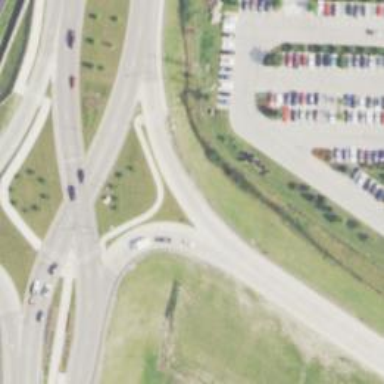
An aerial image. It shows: Motorway link with Diverging Diamond Interchange (DDI) junction.